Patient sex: M
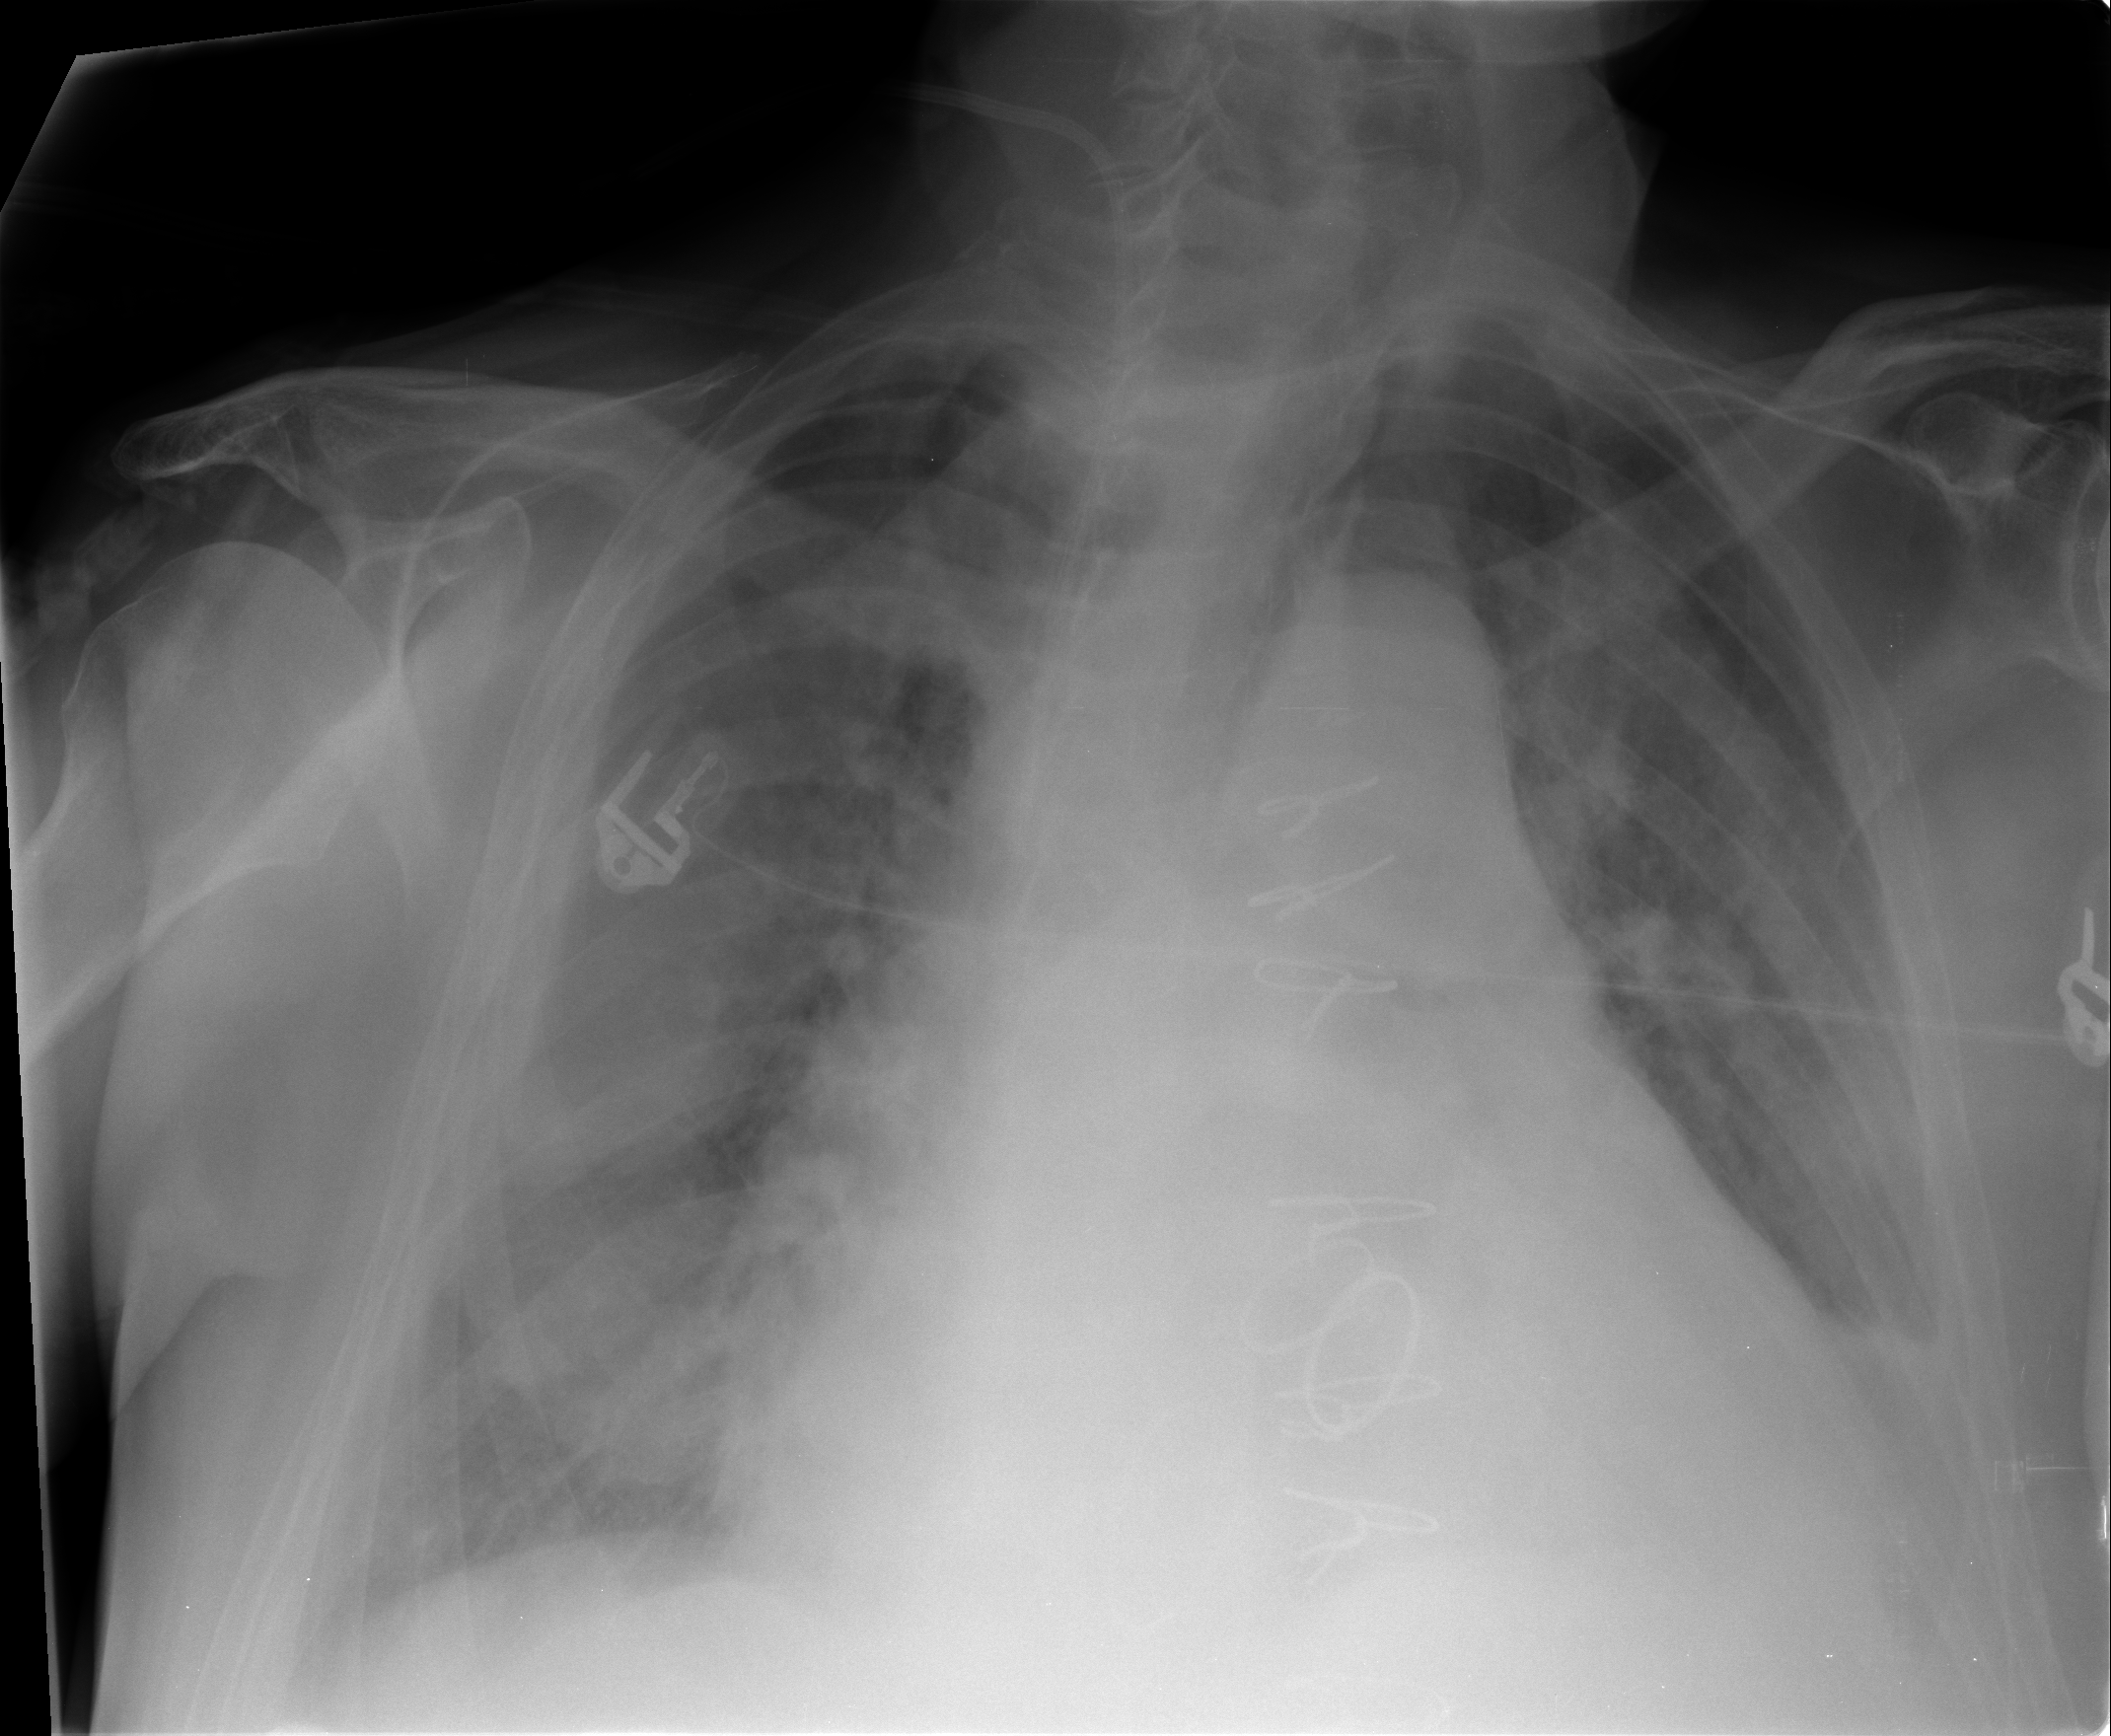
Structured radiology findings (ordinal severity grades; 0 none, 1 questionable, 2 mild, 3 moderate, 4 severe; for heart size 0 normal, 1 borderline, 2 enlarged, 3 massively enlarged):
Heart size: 3
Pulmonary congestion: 3
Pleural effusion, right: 3
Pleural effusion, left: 2
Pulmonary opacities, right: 3
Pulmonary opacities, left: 2
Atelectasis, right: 3
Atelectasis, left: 2